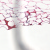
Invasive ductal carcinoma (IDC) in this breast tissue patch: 0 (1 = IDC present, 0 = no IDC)